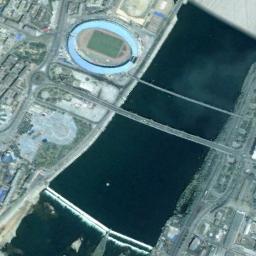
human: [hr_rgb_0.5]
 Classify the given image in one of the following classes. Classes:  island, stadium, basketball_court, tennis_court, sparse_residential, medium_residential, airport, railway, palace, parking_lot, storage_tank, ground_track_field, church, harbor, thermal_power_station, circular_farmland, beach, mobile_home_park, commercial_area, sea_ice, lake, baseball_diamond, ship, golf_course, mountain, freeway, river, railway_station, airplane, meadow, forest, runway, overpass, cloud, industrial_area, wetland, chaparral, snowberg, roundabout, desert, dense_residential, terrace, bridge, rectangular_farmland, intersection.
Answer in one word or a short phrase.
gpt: stadium